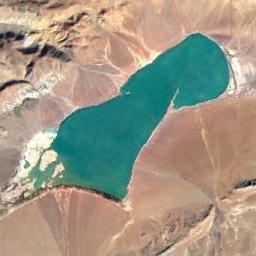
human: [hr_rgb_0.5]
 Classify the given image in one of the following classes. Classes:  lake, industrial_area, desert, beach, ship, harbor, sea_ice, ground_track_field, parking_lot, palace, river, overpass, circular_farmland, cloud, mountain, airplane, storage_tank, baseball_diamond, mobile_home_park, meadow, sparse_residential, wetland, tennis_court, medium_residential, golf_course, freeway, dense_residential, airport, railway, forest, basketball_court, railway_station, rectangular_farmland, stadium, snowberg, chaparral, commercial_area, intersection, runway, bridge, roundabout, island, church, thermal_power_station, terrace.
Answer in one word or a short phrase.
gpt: lake